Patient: sex M, age 55
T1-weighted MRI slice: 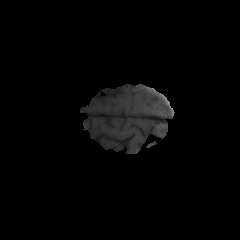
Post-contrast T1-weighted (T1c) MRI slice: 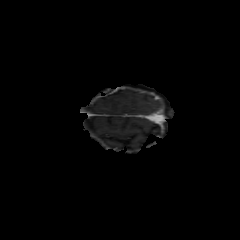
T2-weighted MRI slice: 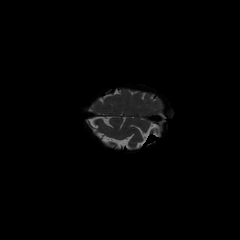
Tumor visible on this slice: no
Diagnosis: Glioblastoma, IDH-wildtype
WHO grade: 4